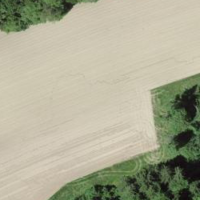
EUNIS habitat code: 52
Species observed at this site:
Euphorbia cyparissias
Vicia sepium